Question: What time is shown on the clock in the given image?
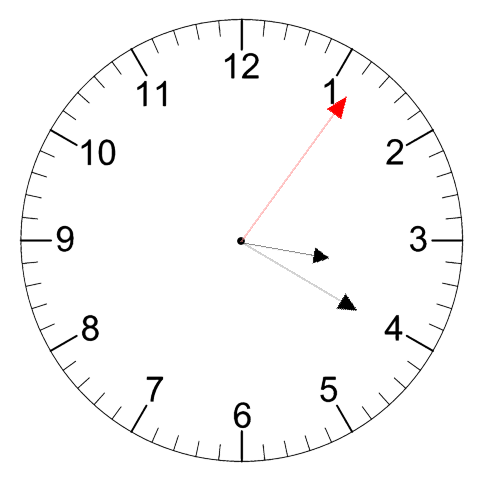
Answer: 03:20:06